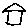
Label: house